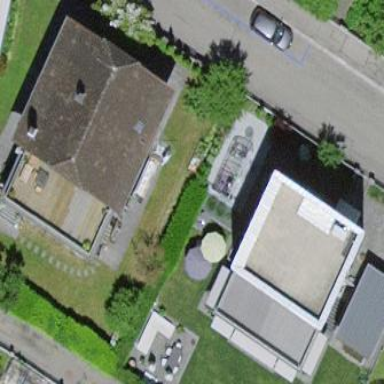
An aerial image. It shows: Residential building with half-hipped roof shape.